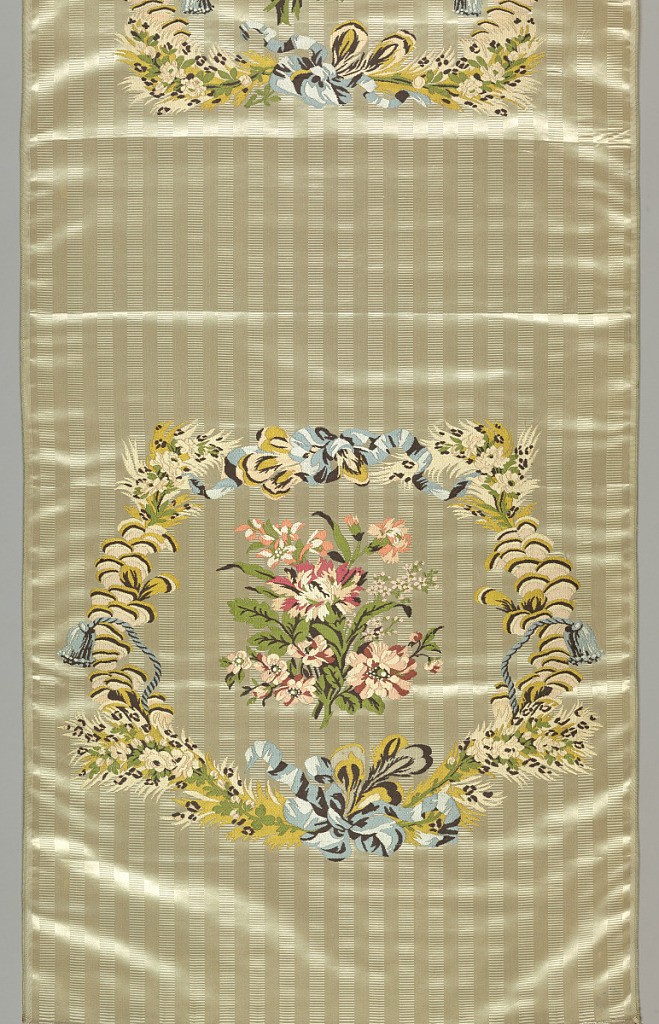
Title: Textile
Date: ca. 1870
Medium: silk Technique: compound satin weave with supplementary weft (brocaded)
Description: Textile panel woven for a chair seat and back. Design in brocaded multicolored silk of floral and ribbon wreath enclosing a bouquet of realistically-worked flowers. Ground of cream-colored vertically-striped satin.